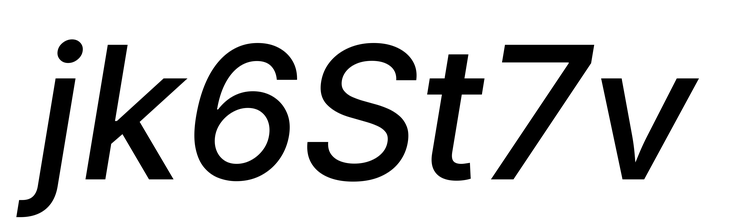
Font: Inter-Italic_Medium_Italic